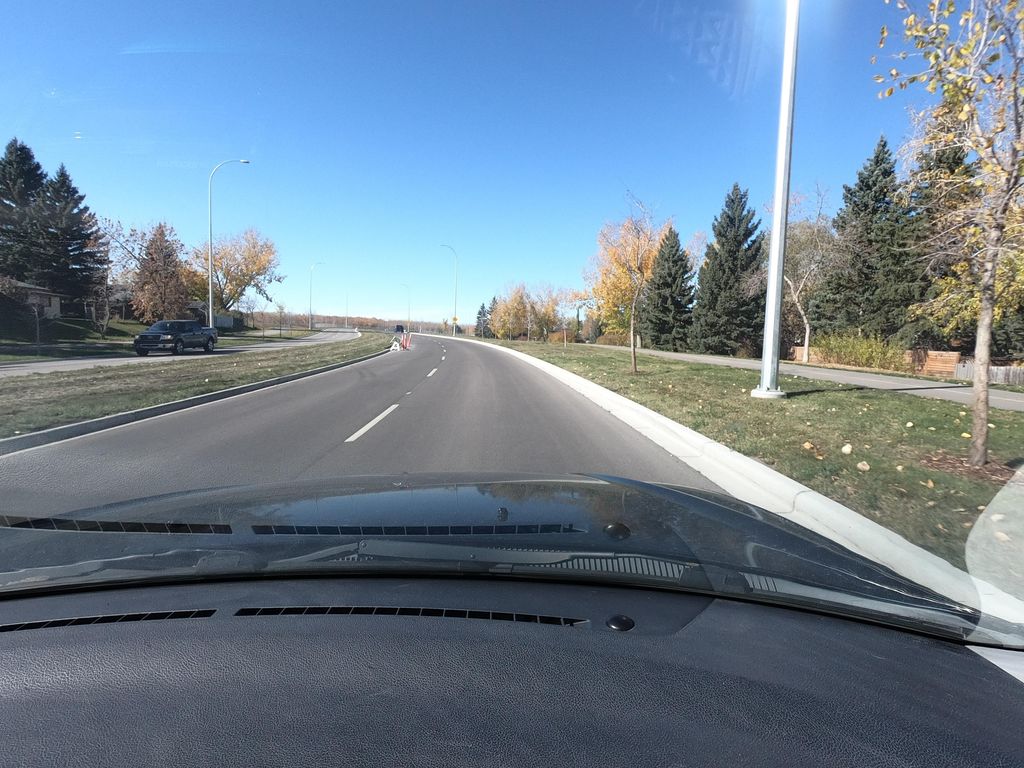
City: calgary